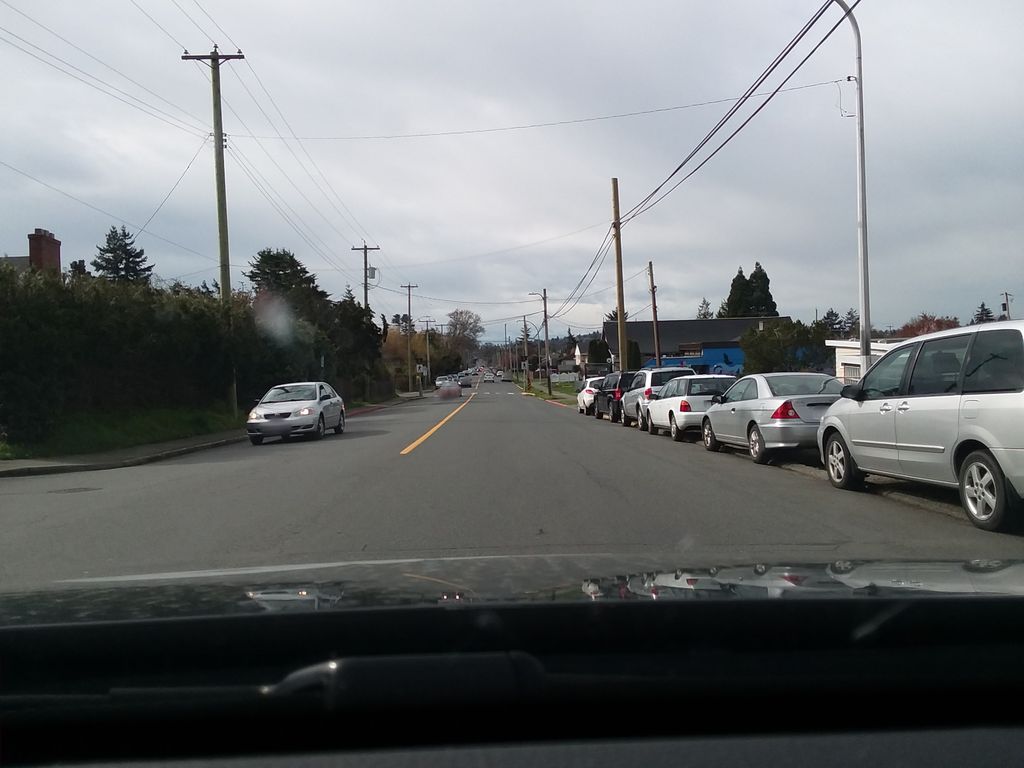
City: victoria